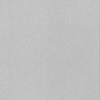
Label: dusty